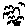
Label: bird